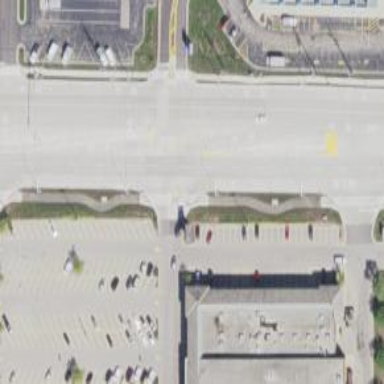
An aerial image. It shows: Crossing road.